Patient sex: M
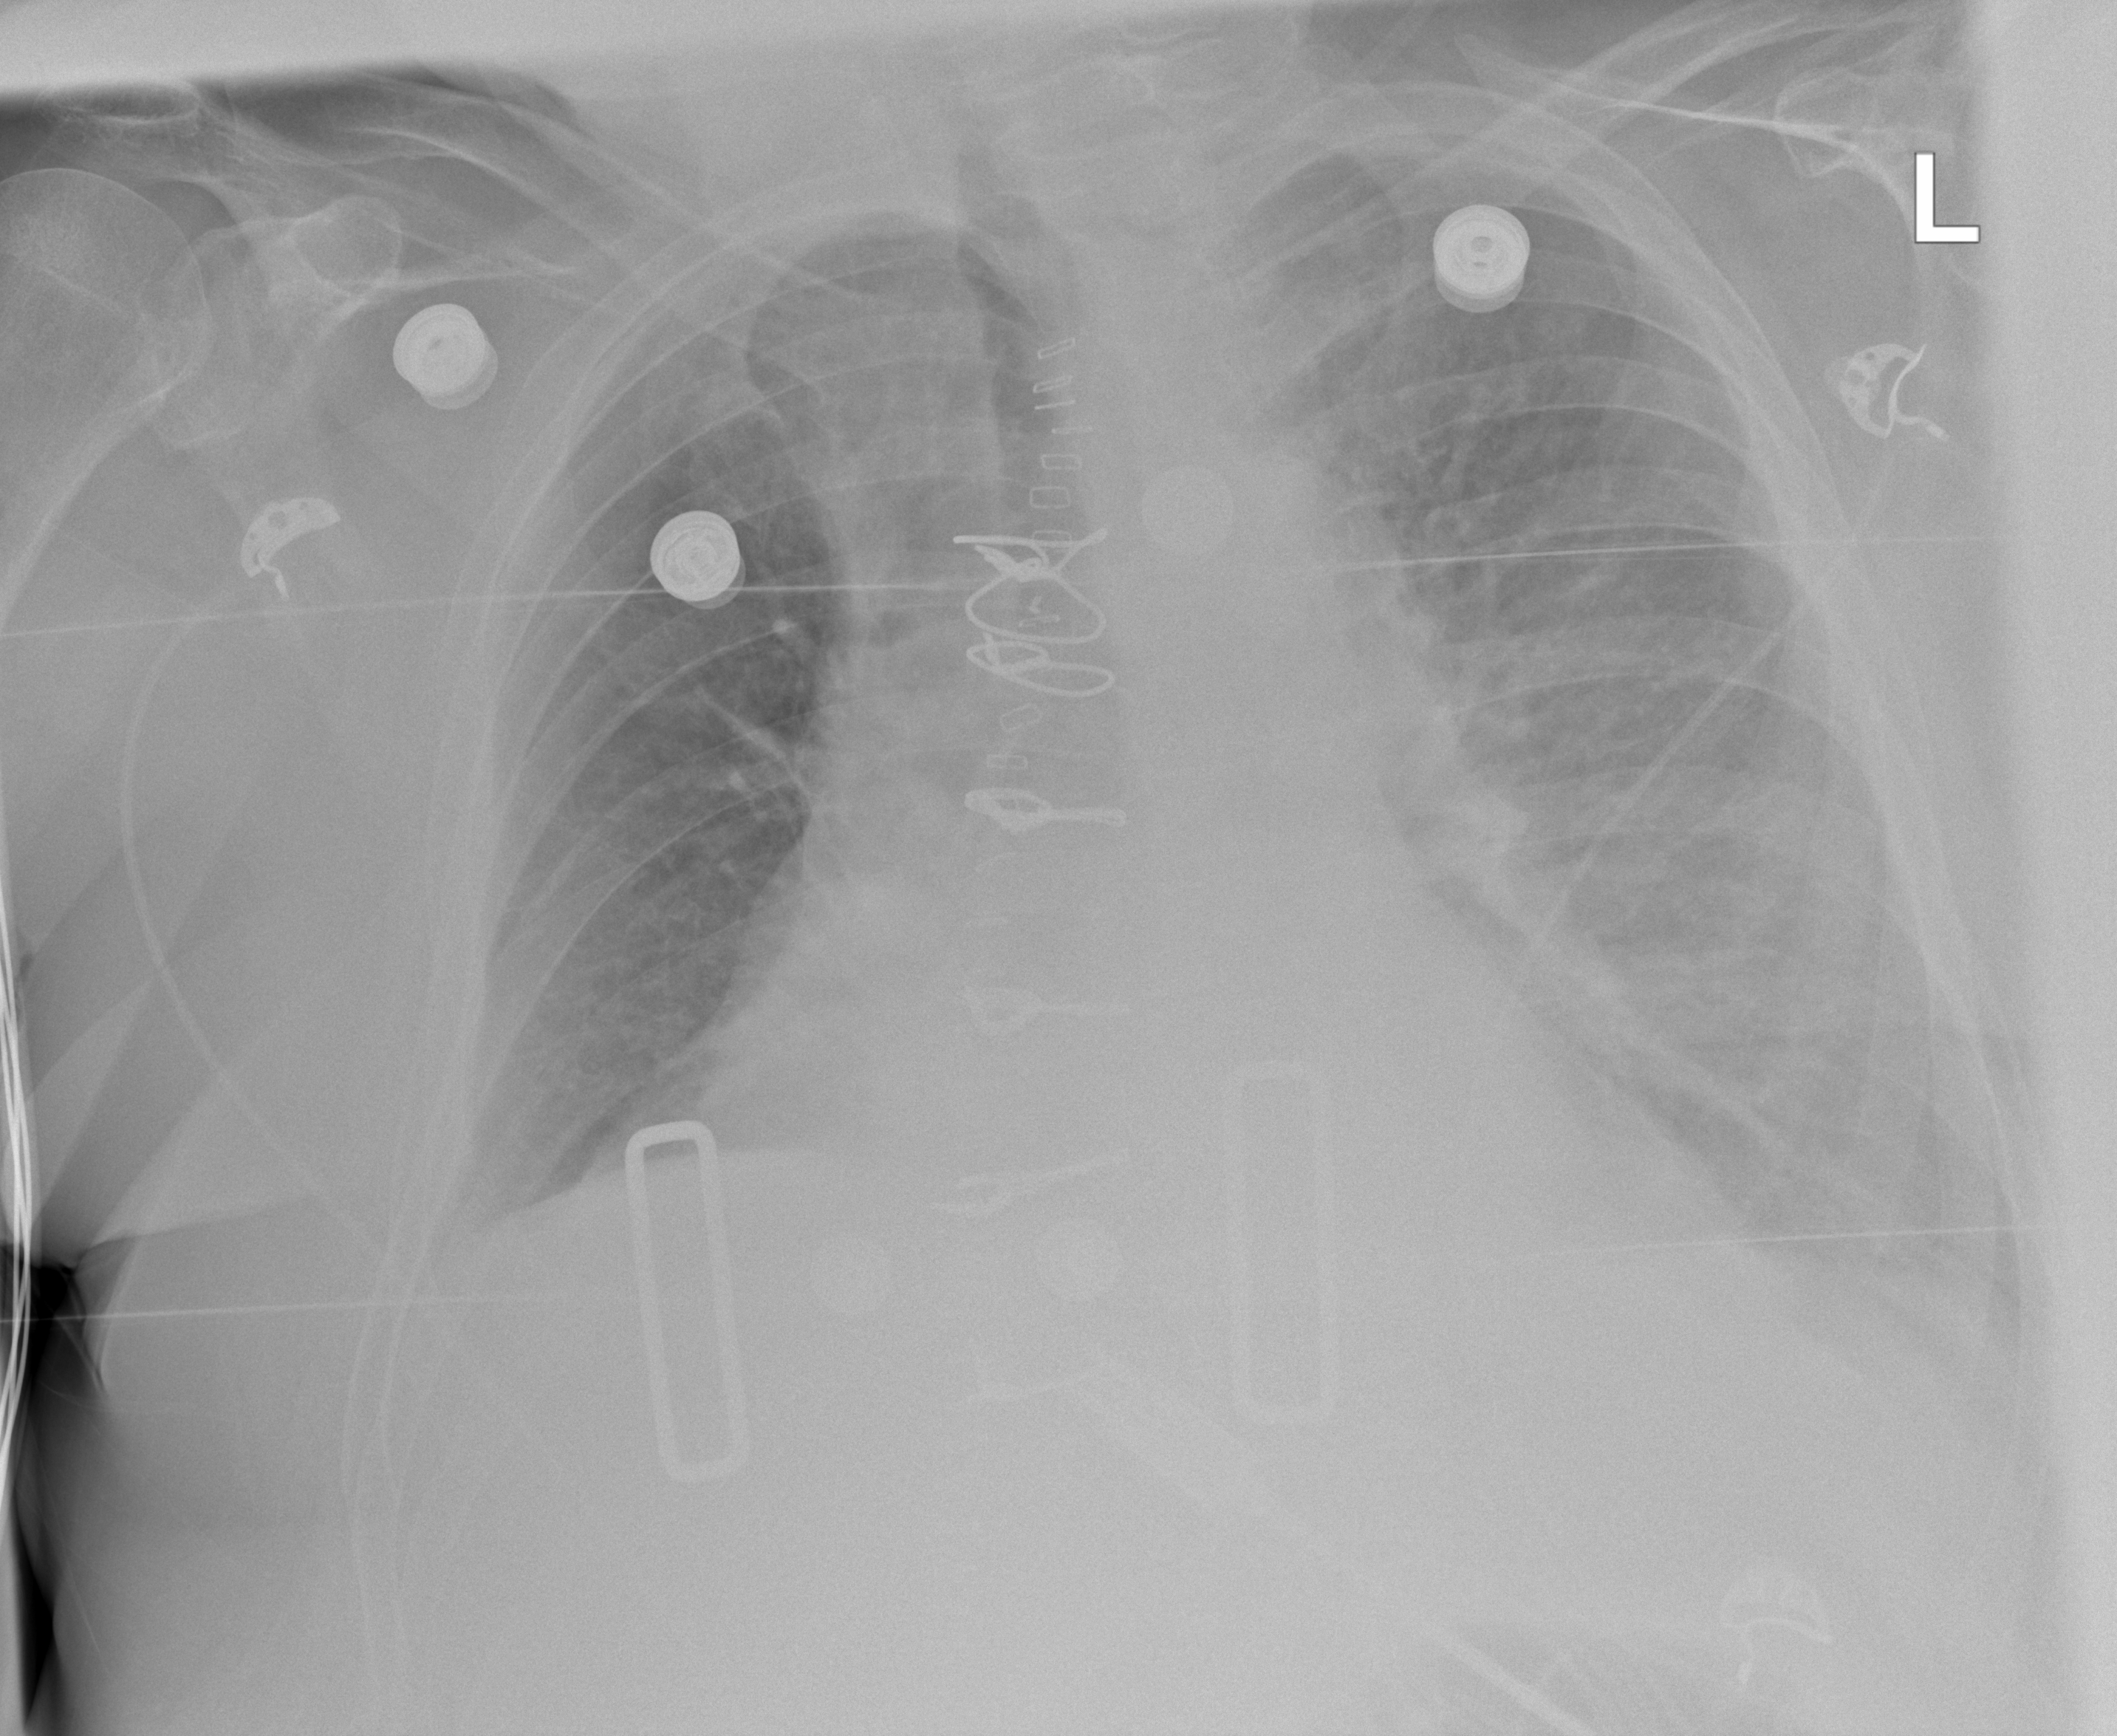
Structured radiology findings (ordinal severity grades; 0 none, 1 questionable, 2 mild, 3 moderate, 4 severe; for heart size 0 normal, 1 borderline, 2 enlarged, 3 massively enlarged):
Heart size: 2
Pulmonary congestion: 2
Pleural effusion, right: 2
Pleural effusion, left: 3
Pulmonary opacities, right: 0
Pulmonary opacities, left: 2
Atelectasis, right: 2
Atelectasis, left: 2